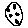
Label: moon